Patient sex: F
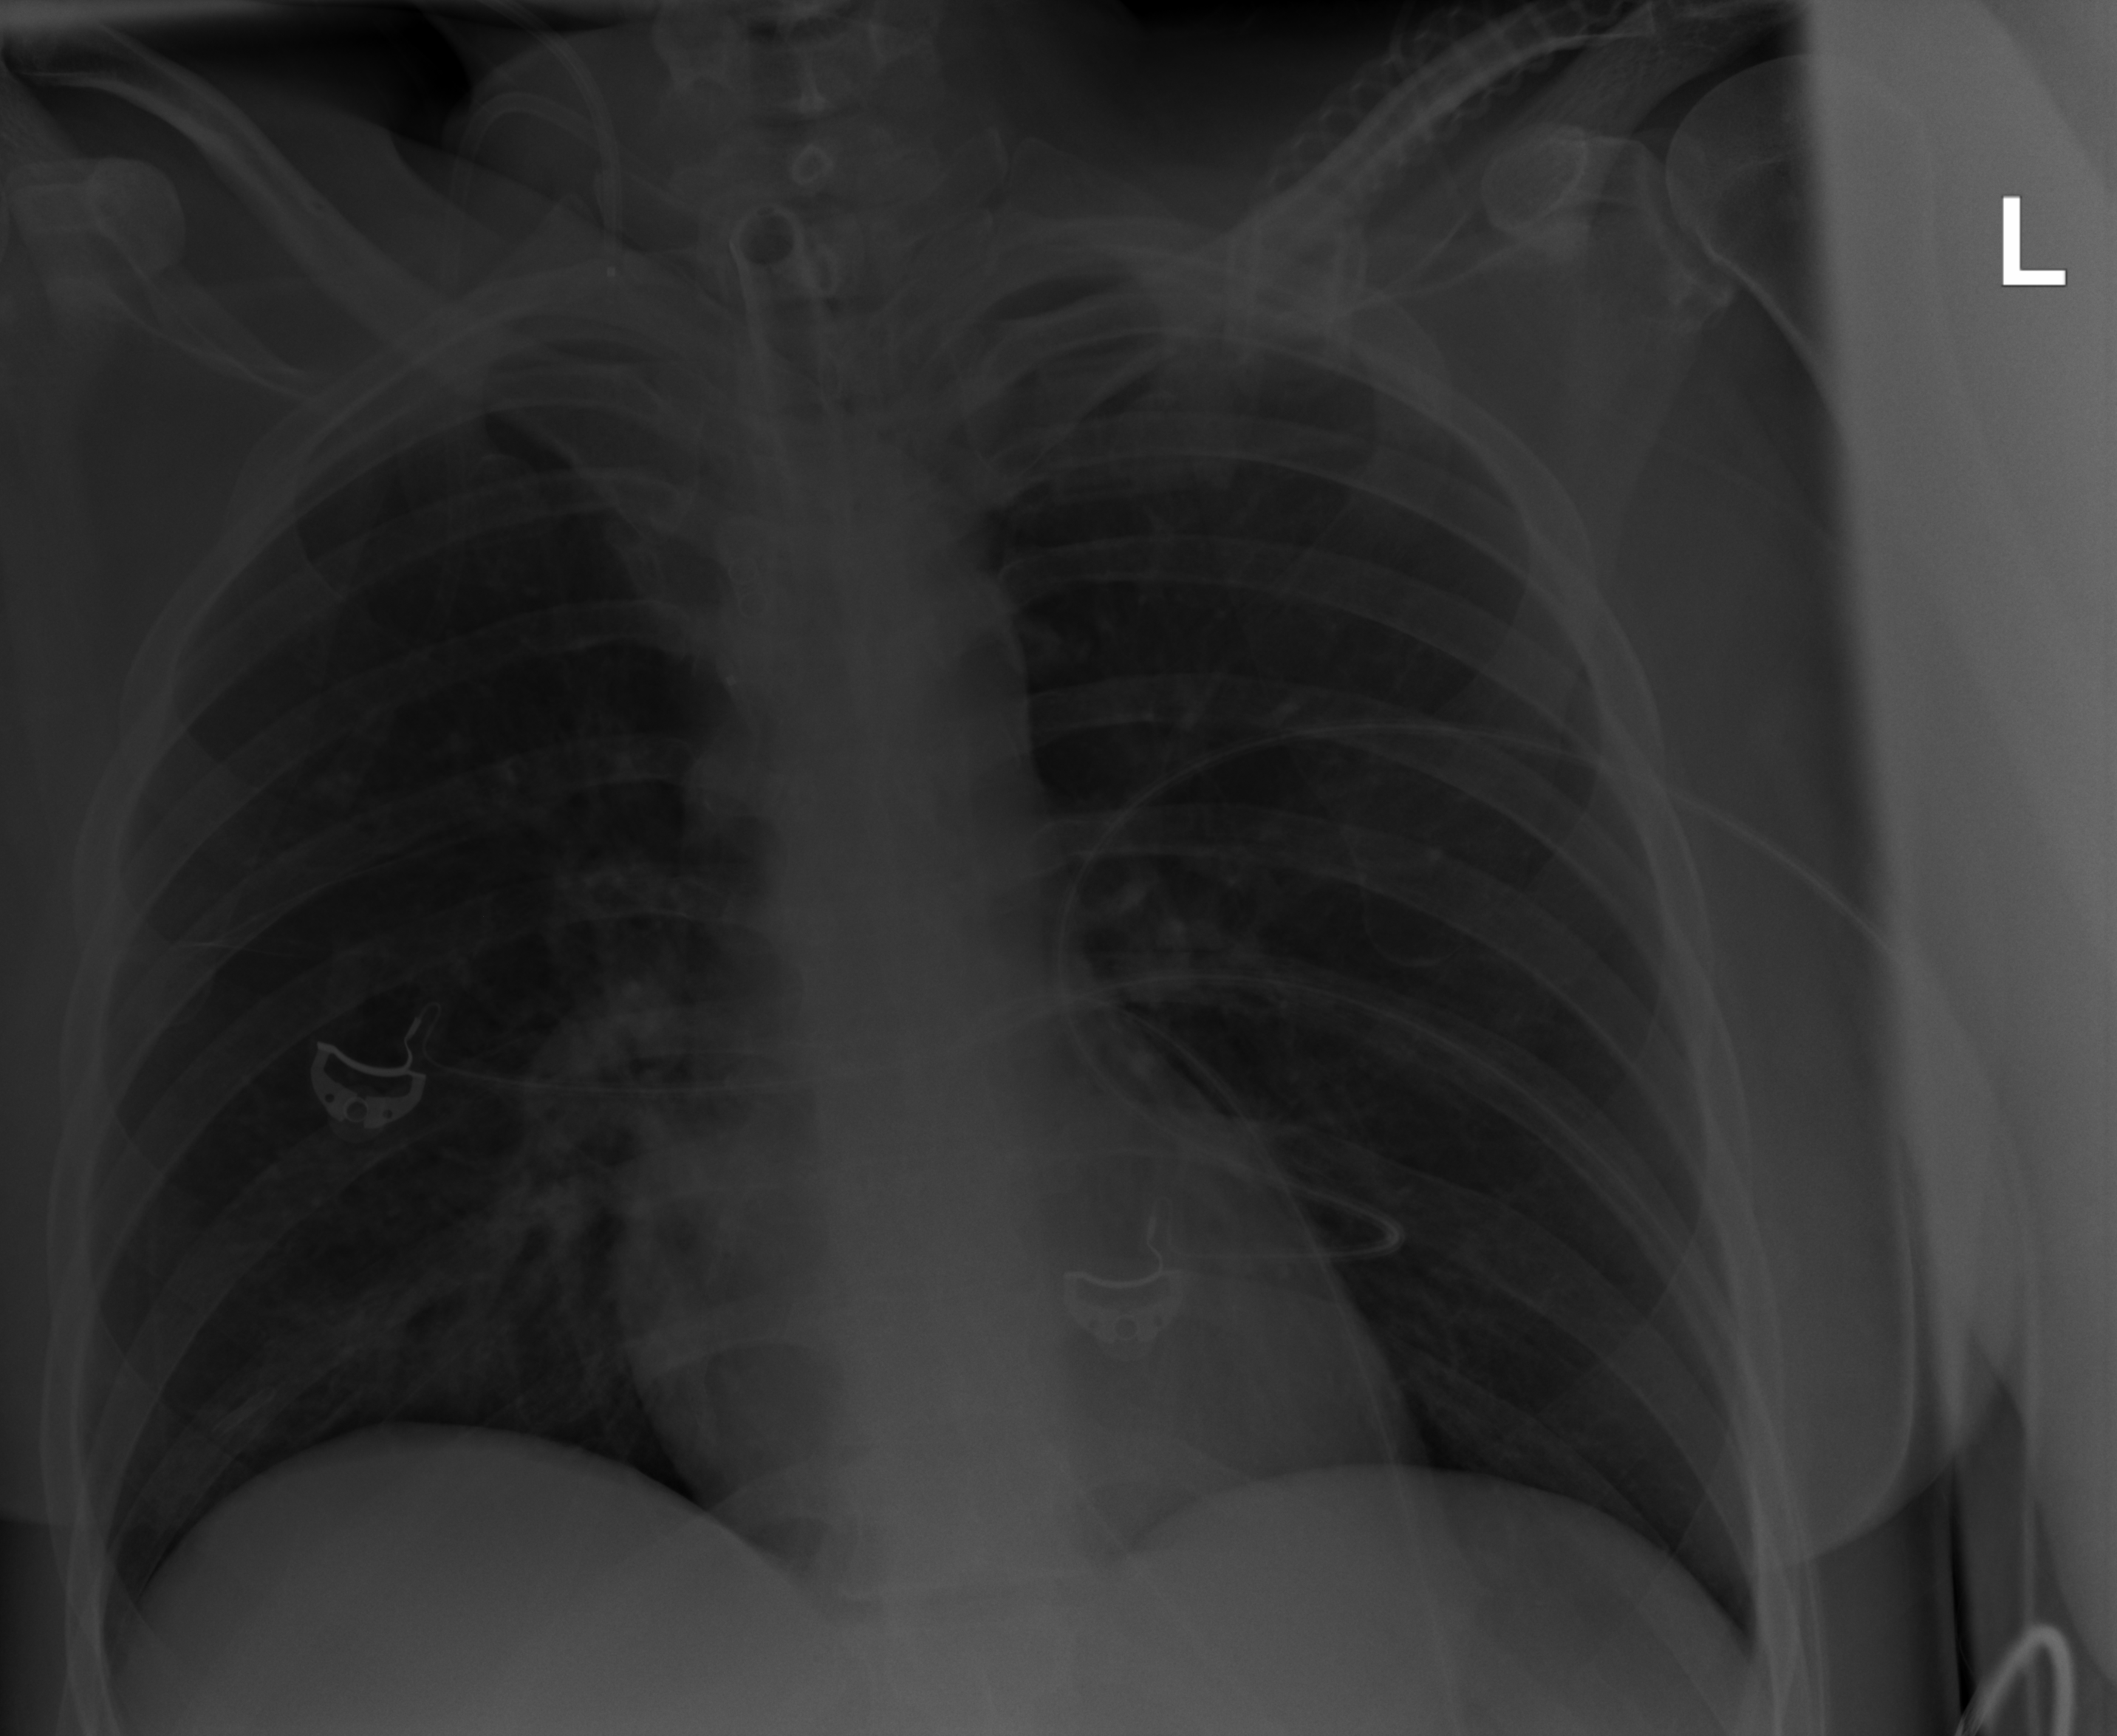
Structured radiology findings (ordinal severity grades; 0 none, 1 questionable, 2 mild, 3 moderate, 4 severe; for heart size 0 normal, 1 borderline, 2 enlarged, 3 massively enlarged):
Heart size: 0
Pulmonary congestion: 0
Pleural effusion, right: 0
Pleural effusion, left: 0
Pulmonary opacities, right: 0
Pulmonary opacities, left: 0
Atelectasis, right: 0
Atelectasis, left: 0